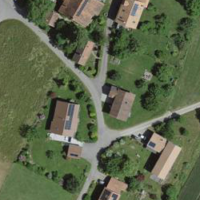
EUNIS habitat code: 52
Species observed at this site:
Aegopodium podagraria